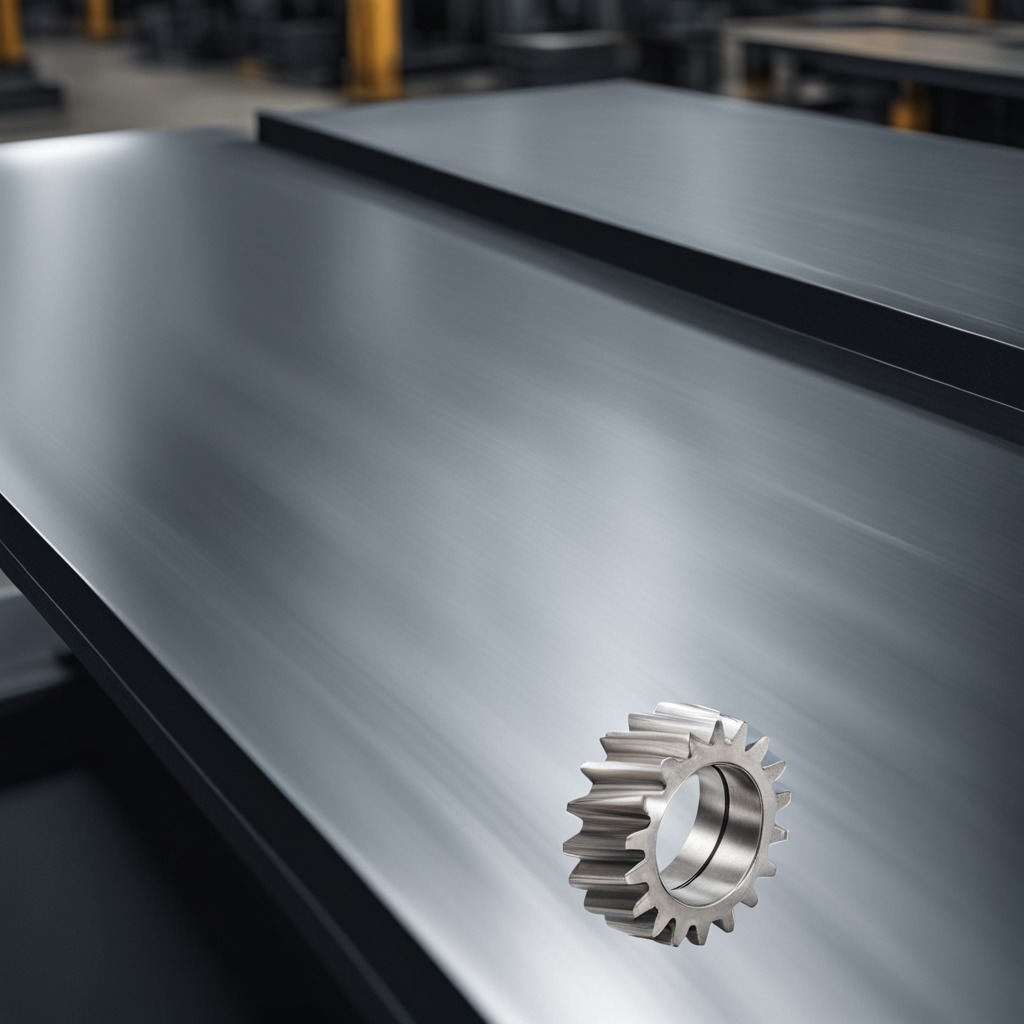
A steel gear with teeth is lying on a cold steel table in a mining workshop.